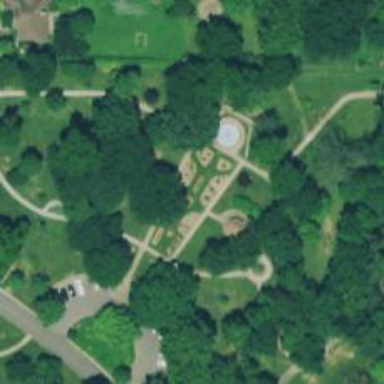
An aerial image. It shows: Memorial site with historic significance.